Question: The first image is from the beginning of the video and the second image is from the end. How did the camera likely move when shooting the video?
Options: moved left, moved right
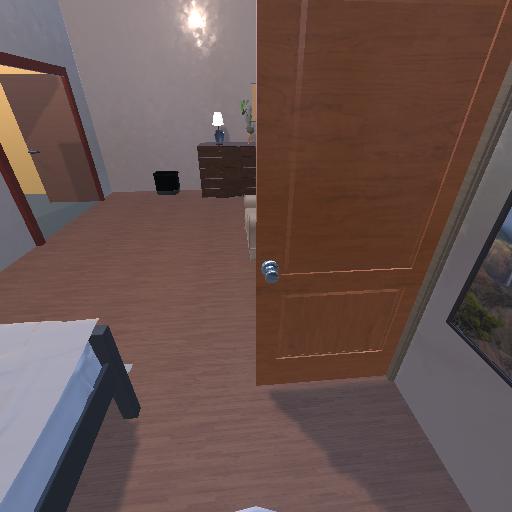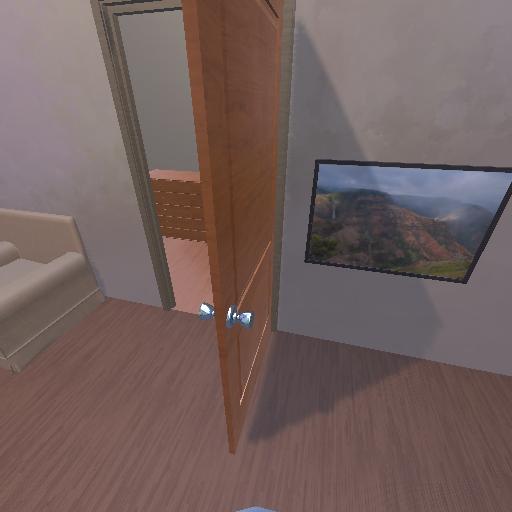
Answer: moved left